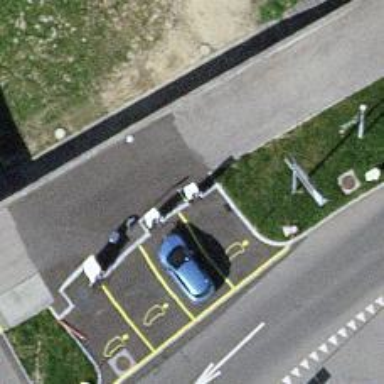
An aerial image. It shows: Charging station.